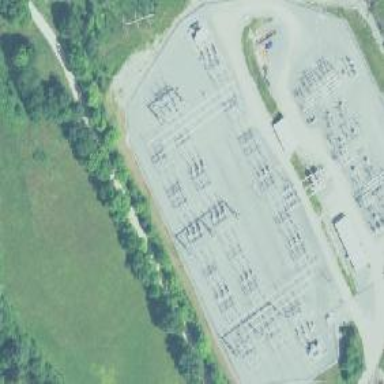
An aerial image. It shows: Switch for power supply.